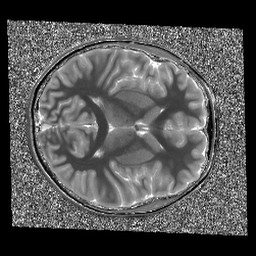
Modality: T1map
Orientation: axial
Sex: male
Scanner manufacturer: siemens
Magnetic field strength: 3 T
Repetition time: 5 s
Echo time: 0.00368 s